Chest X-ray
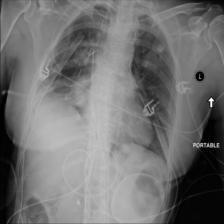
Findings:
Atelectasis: positive
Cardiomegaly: negative
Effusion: negative
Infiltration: positive
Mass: negative
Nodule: positive
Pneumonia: negative
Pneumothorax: negative
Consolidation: negative
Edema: negative
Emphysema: negative
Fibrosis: negative
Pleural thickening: negative
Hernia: negative